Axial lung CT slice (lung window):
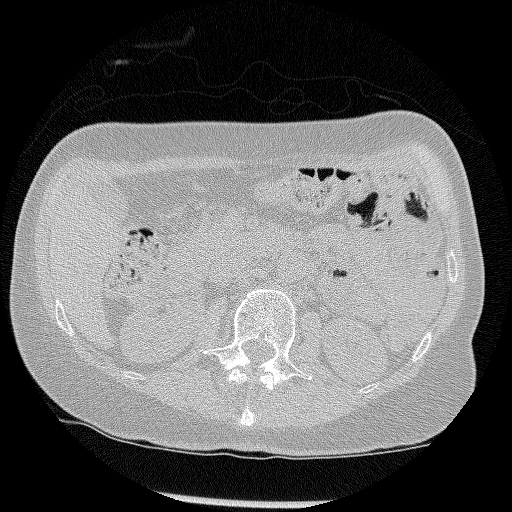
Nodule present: no